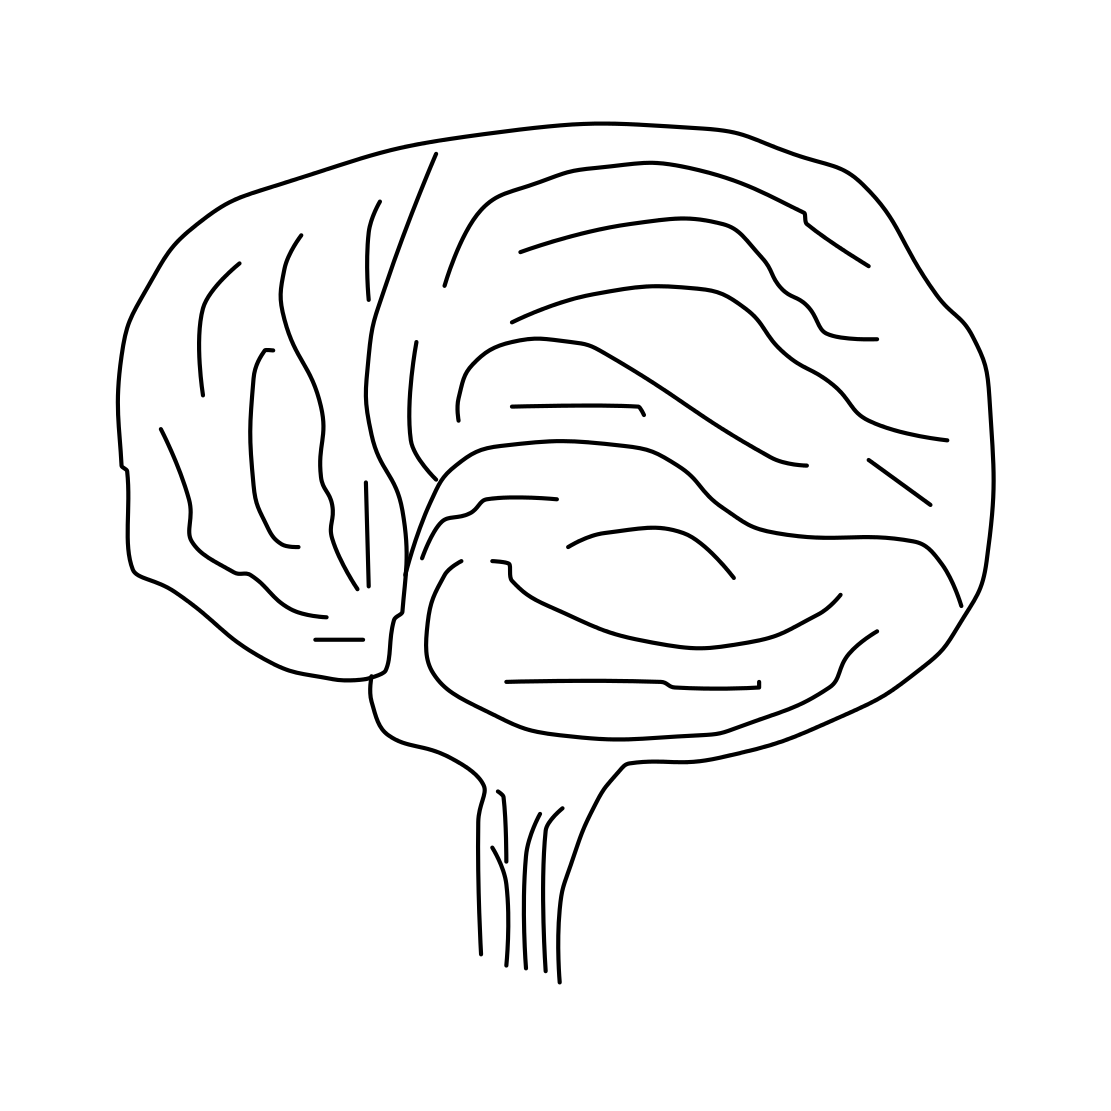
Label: brain